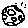
Label: moon